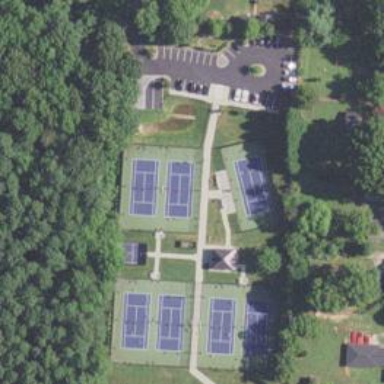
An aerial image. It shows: Tennis court in leisure pitch.